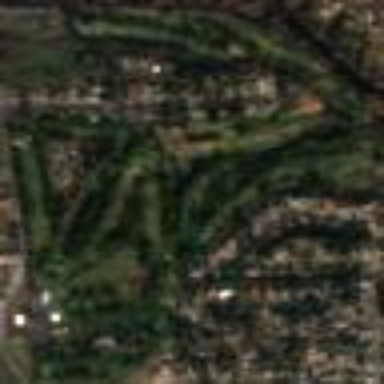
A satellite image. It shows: Golf course.